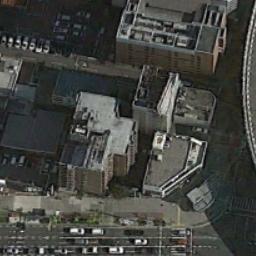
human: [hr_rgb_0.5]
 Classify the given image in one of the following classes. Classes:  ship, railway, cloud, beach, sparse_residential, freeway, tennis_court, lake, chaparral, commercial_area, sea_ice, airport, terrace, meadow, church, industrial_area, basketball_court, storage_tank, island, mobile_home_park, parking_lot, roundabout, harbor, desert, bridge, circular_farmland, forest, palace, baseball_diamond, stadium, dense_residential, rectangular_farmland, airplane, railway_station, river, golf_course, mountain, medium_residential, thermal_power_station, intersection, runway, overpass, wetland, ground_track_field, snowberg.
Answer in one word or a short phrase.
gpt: commercial_area